Question: Today after update android studio my source folder in project marks as below("J" inside a red circle mark). How can I fix it? I tried clear caches, re-import project, use 'gradlew clean build', but it doesn't help.

build.gradle
'''
apply plugin: 'android'
apply plugin: 'android-apt'
android {
compileSdkVersion 19
buildToolsVersion "19.0.3"
sourceSets {
main {
manifest.srcFile 'AndroidManifest.xml'
java.srcDirs = ['src']
resources.srcDirs = ['src']
aidl.srcDirs = ['src']
res.srcDirs = ['res']
assets.srcDirs = ['assets']
}
}
defaultConfig {
minSdkVersion 14
targetSdkVersion 19
versionCode 1
versionName "1.0"
}
buildTypes {
release {
runProguard false
proguardFiles getDefaultProguardFile('proguard-android.txt'), 'proguard-rules.txt'
}
}
lintOptions {
abortOnError false
}
}
def AAVersion = '3.0.1'
dependencies {
......
}
apt {
arguments {
....
}
}
'''
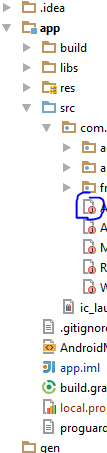
Answer: I found some magical solution while playing with this
There are two possible solution you can try to make it correct (tricky one)
1.Replace this in your build.gradle file
'''
java.srcDirs = ['src'] to java.srcDirs = ['src/com']
'''
2.Create a subdirectory inside 'src' name it whatever you want, I prefer name it 'java' like
'''
src > java
'''
move all your java package in to it and change the
'''
java.srcDirs = ['src'] to java.srcDirs = ['src/java']
'''
These are the tricky solutions. It can be considered as a bug in Android Studio that it is not considering the java source set if it is the root of 'src' directory but compiles fine.
After doing all the necessary changes sync your project with gradle and your yellow directory will be magically turned into blue.